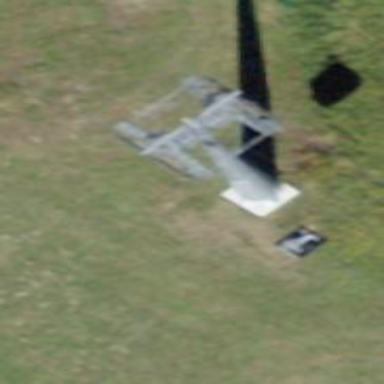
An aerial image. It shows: Pylon for aerialway.